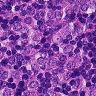
Metastatic tissue present: yes